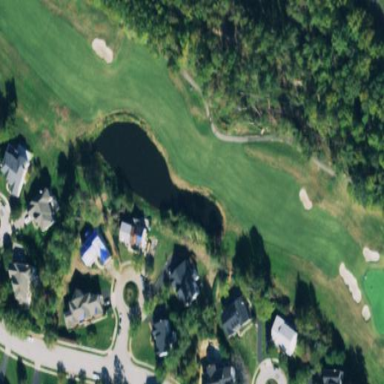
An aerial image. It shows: Scenic view of water hazard on golf course. The natural water feature adds beauty to the landscape.